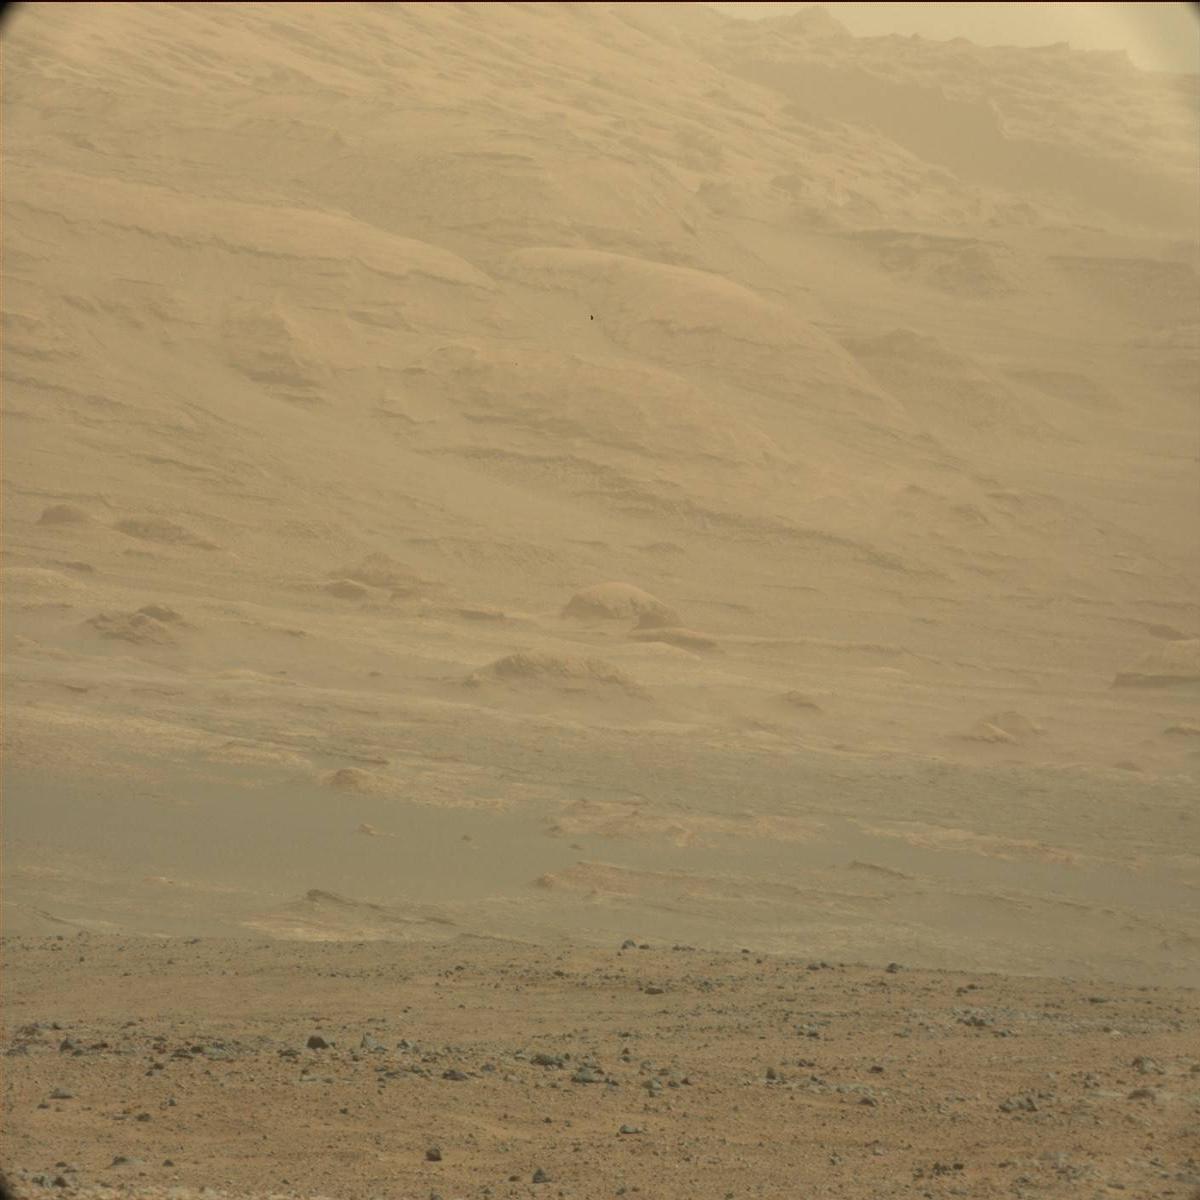
Terrain classes present: Bedrock, Ridge, Rock, Sand / Soil, Sky